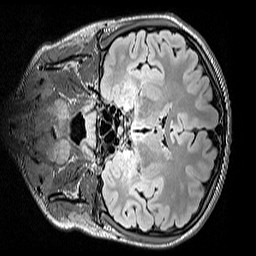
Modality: FLAIR
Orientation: coronal
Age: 11
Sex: female
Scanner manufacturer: siemens
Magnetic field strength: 3 T
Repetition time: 5 s
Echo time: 0.388 s